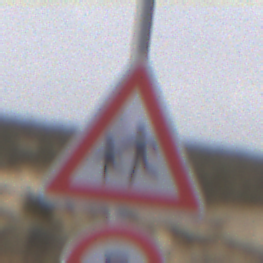
Verkehrszeichen: KinderRechts
Zusatzzeichen unten: Geschwindigkeit5
Umgebung: Outdoor, Nature
Tageszeit: Midday
Wetter: PartlyCloudy
Licht: Natural
Jahreszeit: NotSpecified
Kontrast: MediumContrast